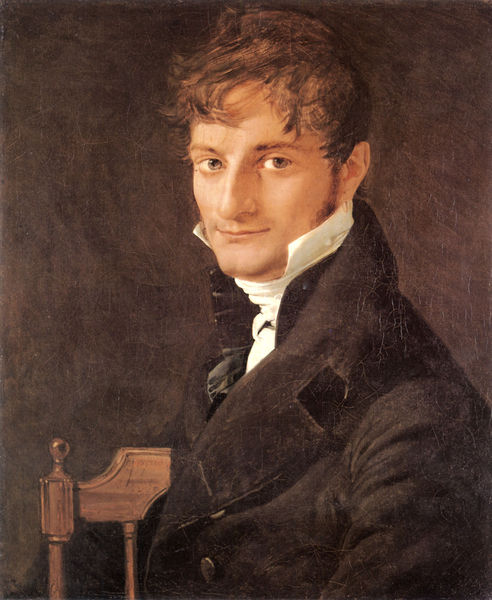
Titel: Monsieur Belveze-Foulon
Künstler: Jean-Auguste-Dominque Ingres
Institution: Montauban, Musée Ingres
Schlagwörter: dunkel, gemälde, mann, weiß, braun, mund, nase, schwarz, stuhl, blick, malerei, anzug, hemd, jacke, augen, gesicht, kragen, holzstuhl, portrait, porträt, haare, mantel, kinn, knopf, ohren, scheitel, lehne, romantik, knöpfe, sakko, jugend, koteletten, student, studiosus, sitzender künstler, handsome dude